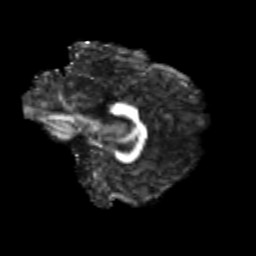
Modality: FA
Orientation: sagittal
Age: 25
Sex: female
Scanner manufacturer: siemens
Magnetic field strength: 3 T
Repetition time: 3.5 s
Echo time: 0.113 s